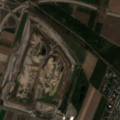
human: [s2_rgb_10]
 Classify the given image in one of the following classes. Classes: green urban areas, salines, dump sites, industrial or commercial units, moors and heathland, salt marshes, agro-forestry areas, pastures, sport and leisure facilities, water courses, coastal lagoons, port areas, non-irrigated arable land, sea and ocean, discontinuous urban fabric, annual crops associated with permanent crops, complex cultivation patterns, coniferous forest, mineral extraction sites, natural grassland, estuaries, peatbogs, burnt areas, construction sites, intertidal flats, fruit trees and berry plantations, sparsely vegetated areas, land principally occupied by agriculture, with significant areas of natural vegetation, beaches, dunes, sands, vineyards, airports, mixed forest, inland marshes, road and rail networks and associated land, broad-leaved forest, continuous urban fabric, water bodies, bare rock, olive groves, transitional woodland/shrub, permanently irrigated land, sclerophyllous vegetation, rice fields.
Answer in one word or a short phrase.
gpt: discontinuous urban fabric, industrial or commercial units, dump sites, non-irrigated arable land, complex cultivation patterns, land principally occupied by agriculture, with significant areas of natural vegetation, broad-leaved forest